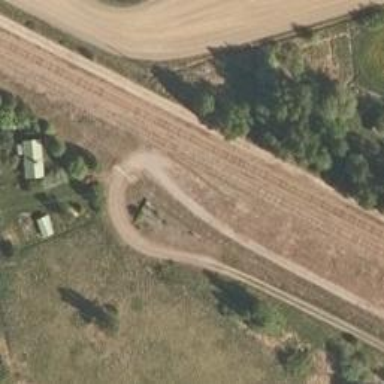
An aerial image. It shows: Level crossing with saltire marking.